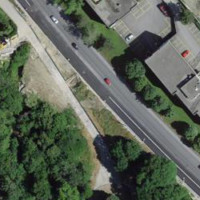
EUNIS habitat code: 53
Species observed at this site:
Juglans regia
Lamium galeobdolon